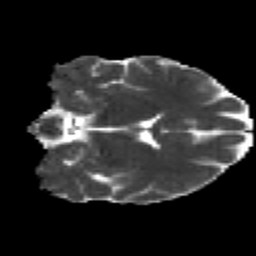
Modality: MD
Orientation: coronal
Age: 26
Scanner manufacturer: siemens
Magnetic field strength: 3 T
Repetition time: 2.2 s
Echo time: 0.084 s